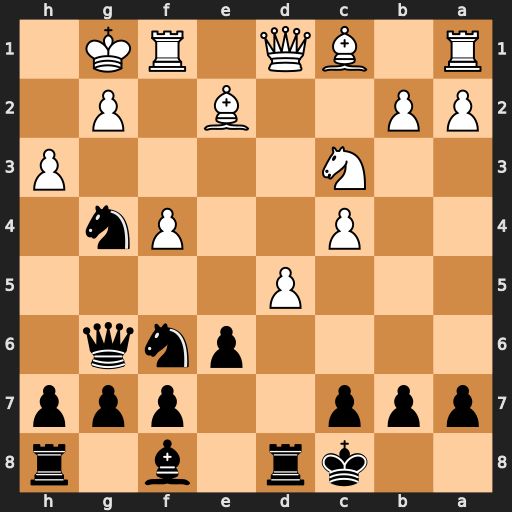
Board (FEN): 2kr1b1r/ppp2ppp/4pnq1/3P4/2P2Pn1/2N4P/PP2B1P1/R1BQ1RK1
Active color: b
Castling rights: -
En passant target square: -
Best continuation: Bc5+ Kh1 Nf2+ Rxf2 Bxf2